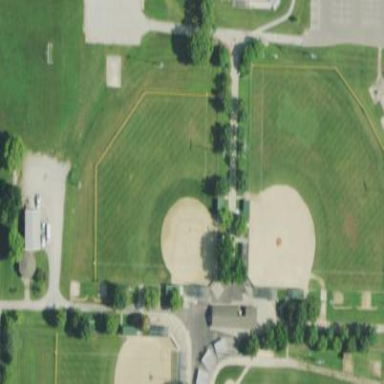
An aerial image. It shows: Fenced softball pitch for leisure and sports activities on land.